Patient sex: M
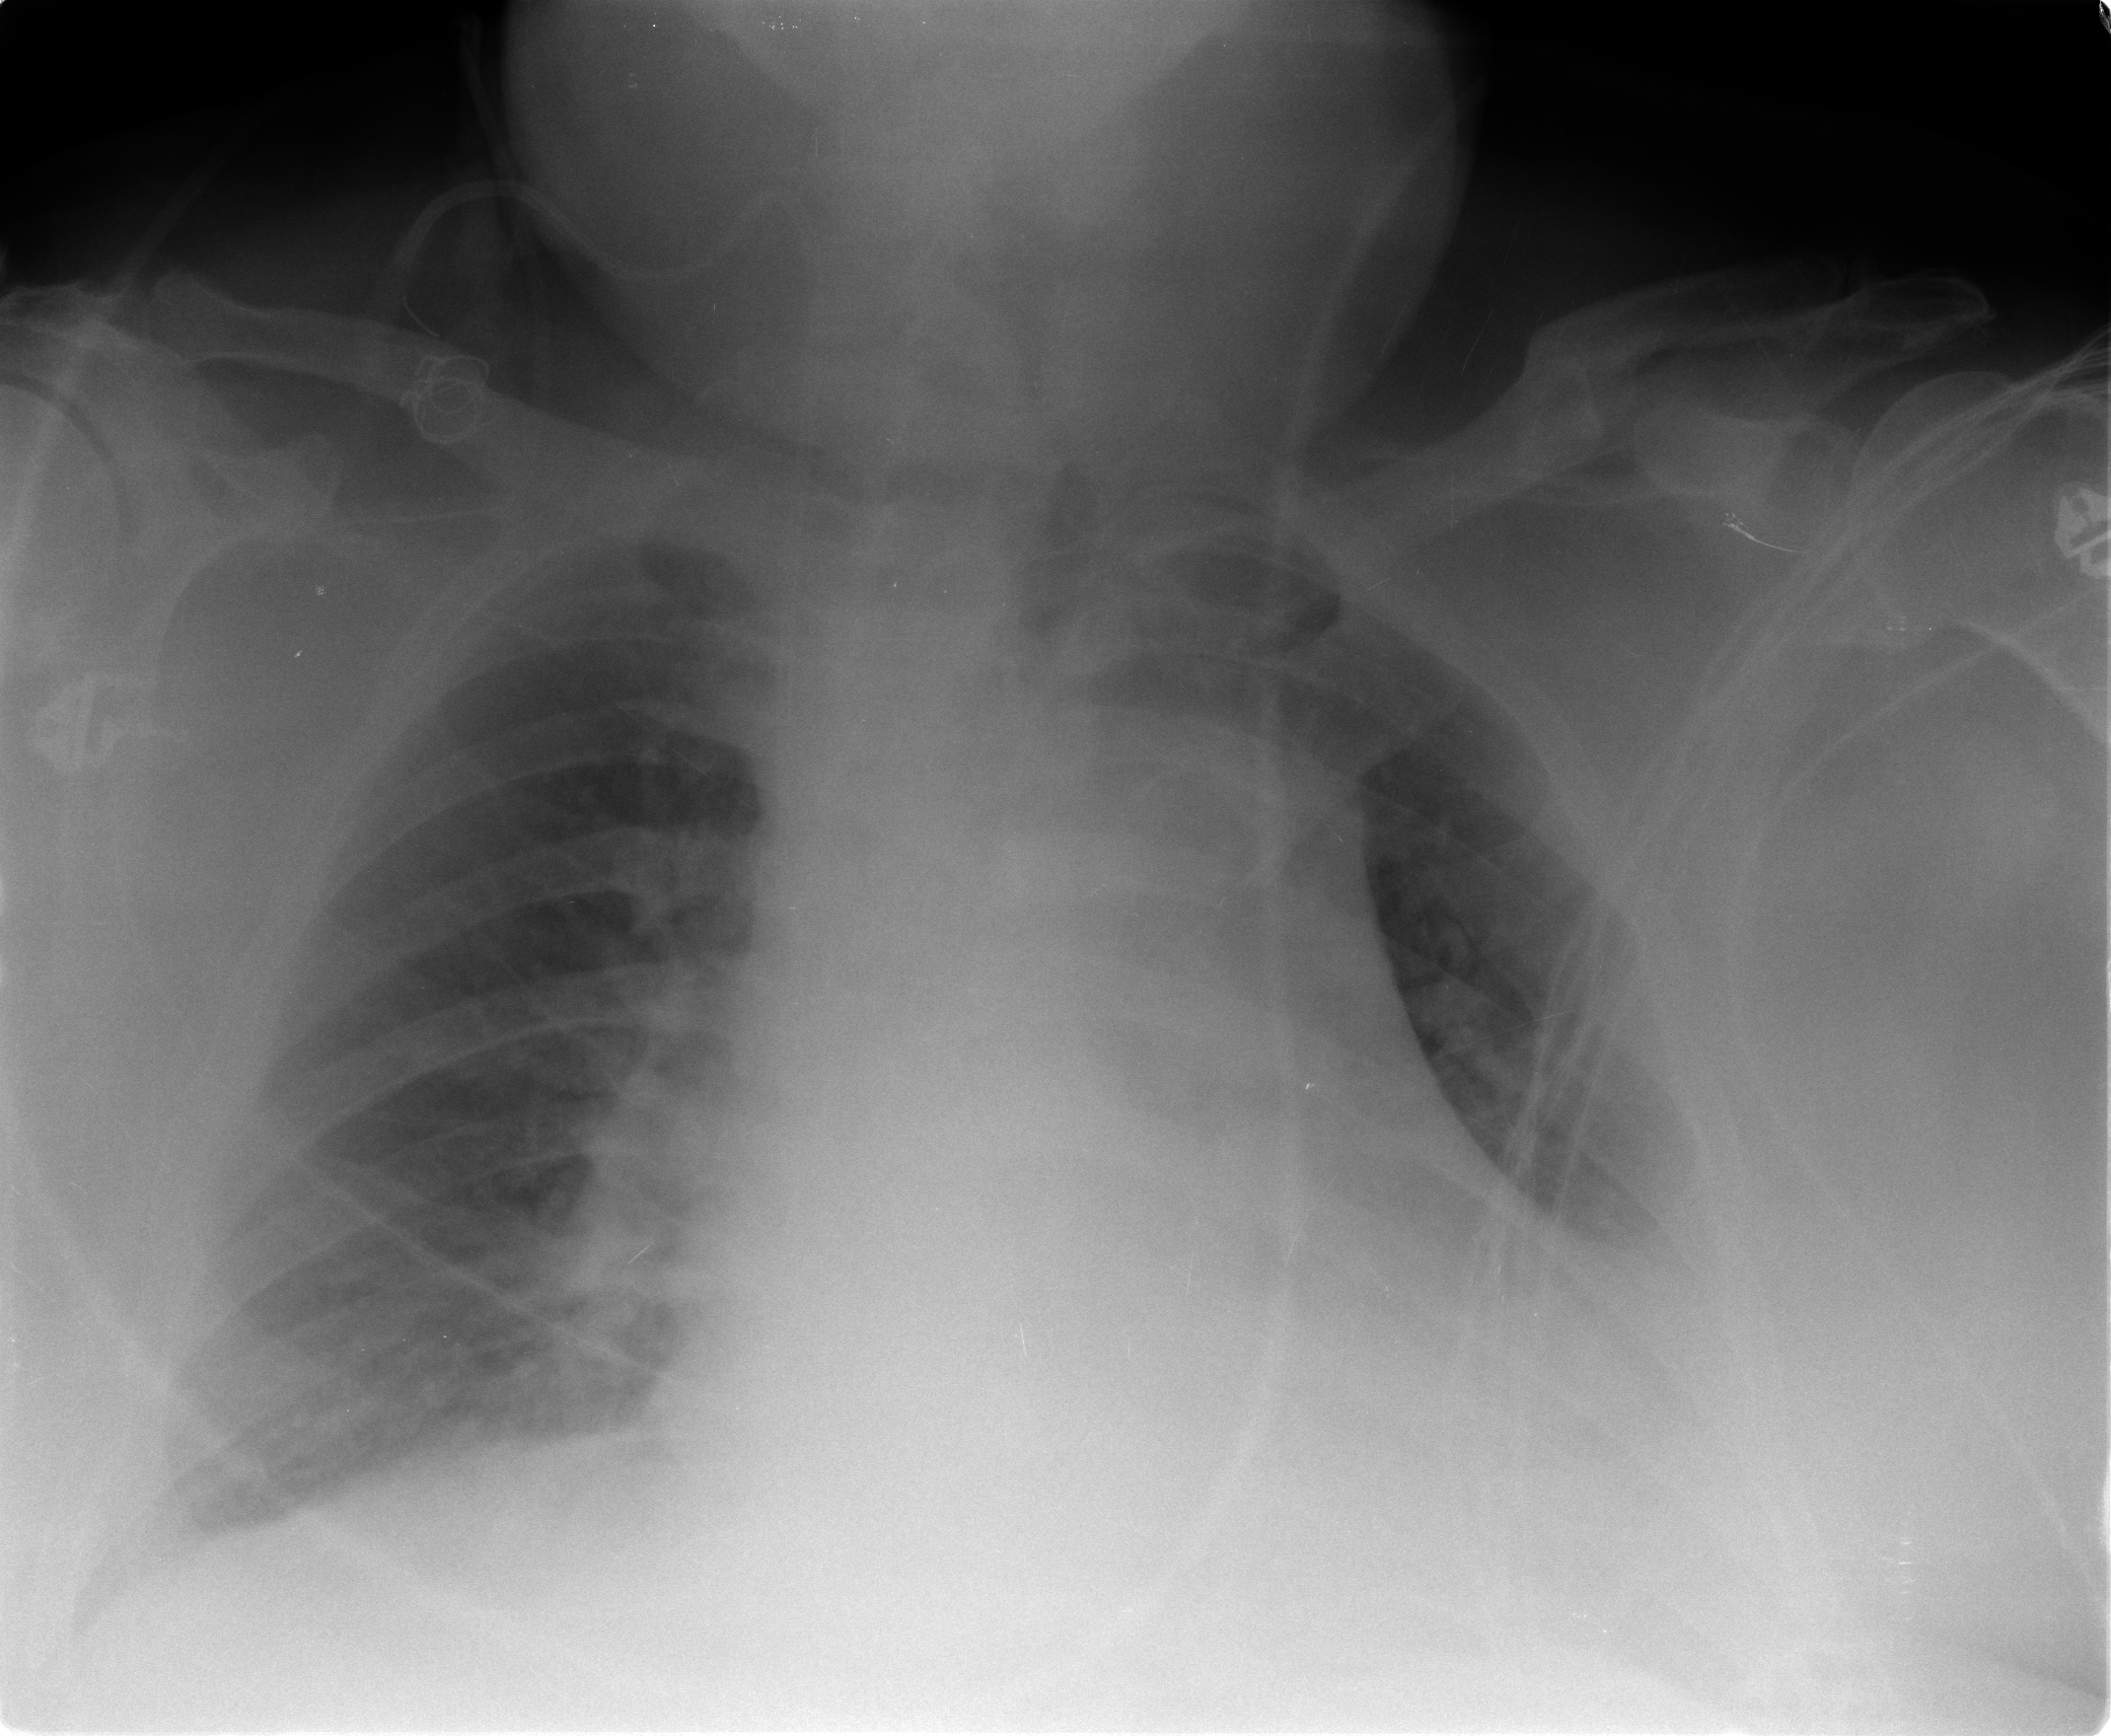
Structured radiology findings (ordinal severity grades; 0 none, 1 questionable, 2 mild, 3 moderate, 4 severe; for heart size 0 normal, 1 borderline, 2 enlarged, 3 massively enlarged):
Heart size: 2
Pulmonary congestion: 2
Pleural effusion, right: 0
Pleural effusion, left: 2
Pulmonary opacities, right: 0
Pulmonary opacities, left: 0
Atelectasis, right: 2
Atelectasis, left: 2